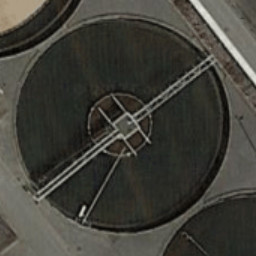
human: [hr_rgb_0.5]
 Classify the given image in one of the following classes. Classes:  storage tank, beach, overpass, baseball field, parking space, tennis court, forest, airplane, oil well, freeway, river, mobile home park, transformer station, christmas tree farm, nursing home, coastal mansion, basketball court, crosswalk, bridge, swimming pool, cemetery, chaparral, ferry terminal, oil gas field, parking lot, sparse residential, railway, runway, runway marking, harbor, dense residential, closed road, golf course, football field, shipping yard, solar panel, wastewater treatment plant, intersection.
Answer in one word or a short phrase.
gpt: wastewater treatment plant